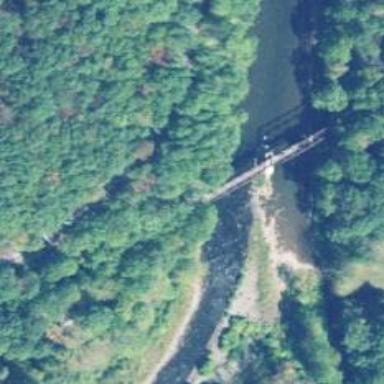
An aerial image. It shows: Bridge supported by abutments.